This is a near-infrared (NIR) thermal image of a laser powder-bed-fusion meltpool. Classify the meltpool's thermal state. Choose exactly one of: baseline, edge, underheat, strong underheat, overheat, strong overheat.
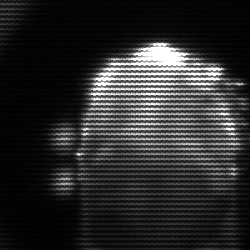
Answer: baseline